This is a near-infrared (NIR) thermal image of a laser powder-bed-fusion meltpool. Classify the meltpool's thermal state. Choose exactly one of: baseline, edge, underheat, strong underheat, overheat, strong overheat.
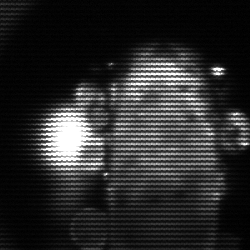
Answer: strong underheat